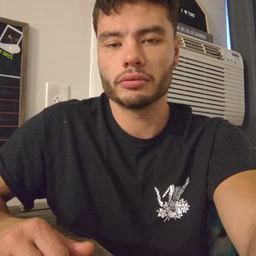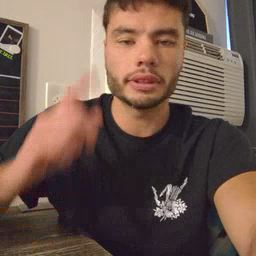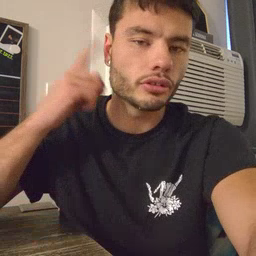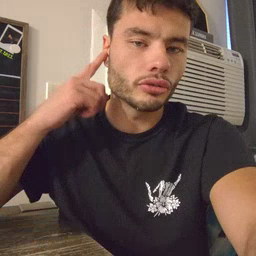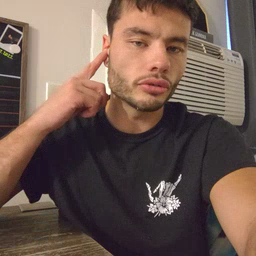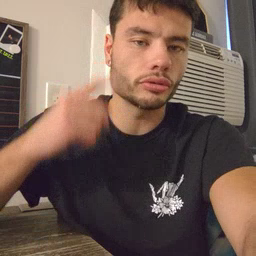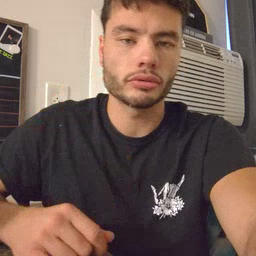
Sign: ear